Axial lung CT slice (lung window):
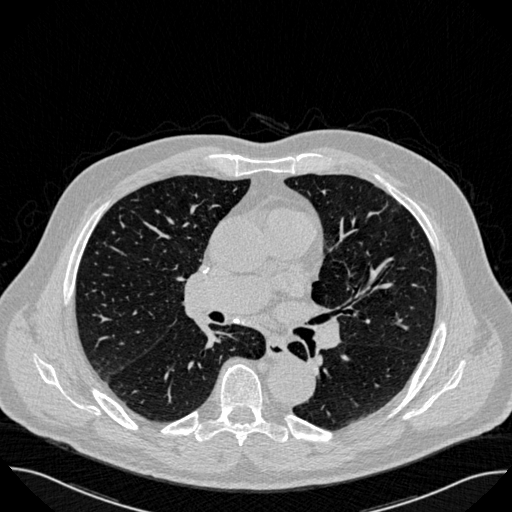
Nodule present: no